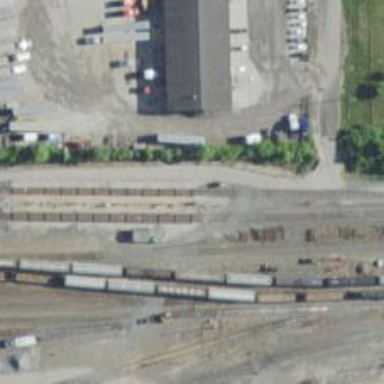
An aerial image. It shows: Railway track.